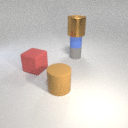
small blue rubber cylinder below large brown metal cylinder